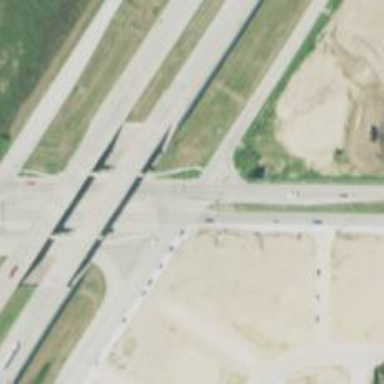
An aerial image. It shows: Secondary road with frontage road alongside.